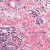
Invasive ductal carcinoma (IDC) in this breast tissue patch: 0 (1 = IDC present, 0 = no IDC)